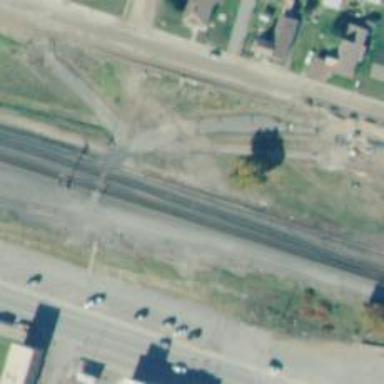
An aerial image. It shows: Railway siding with rails.